Interaction volume radius: 5 \u00c5
Interaction volume height: 20 \u00c5
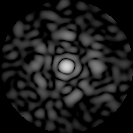
Disorder parameter: 0.873